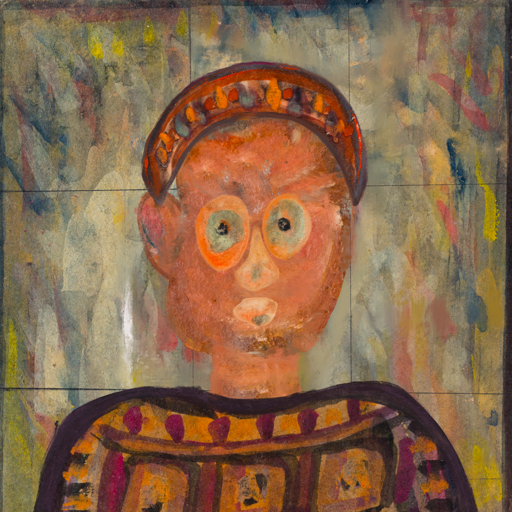
Background: GypsyMother, Head And Neck Front: Boggyland, Face Front: Childish, Bust: Doll, Hair Front: Blank, Head Accessory: Hypocrite, Second Necklace: Blank, Necklace: Blank, Baby: Blank